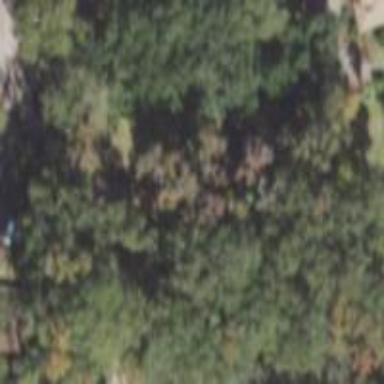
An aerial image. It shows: Mixed leaf woodland.